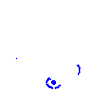
Particle: pion